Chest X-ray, AP view. Patient: 49 years old, sex M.
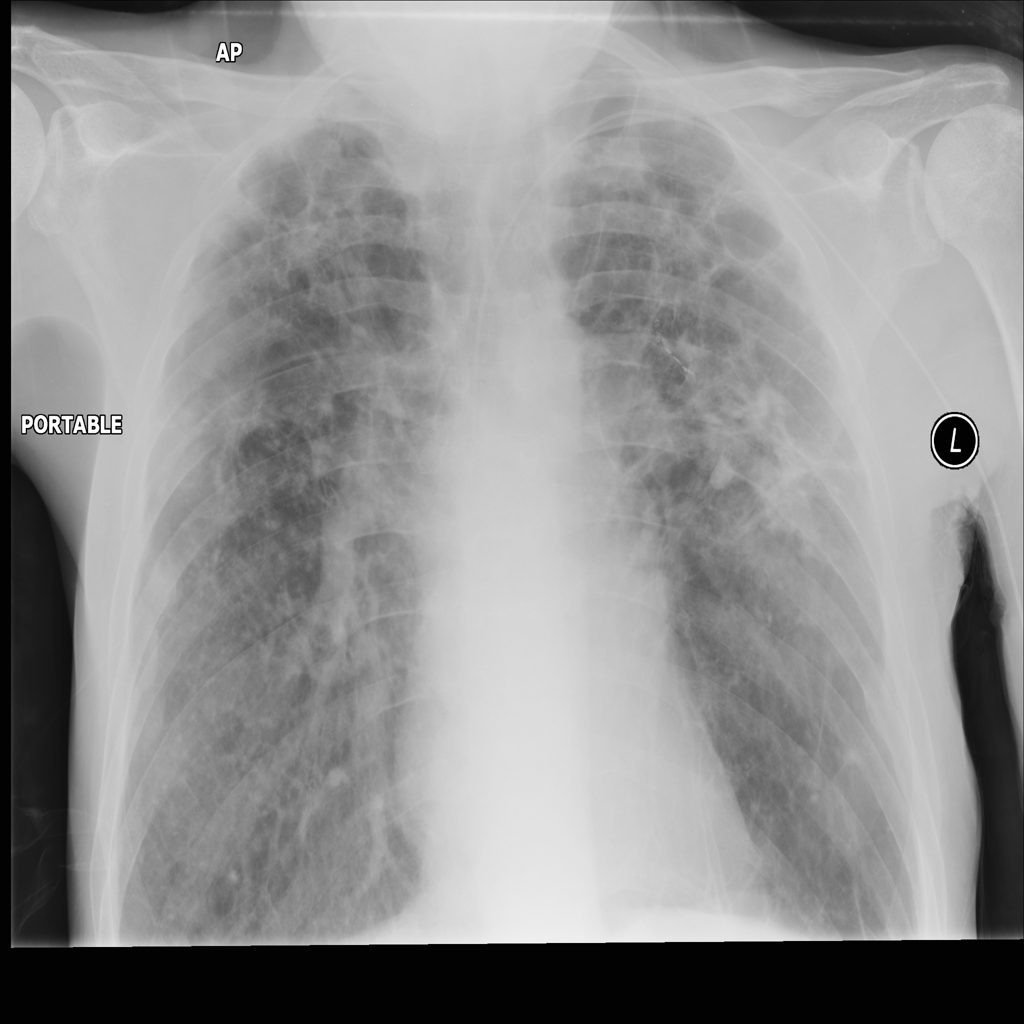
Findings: No Finding